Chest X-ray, AP view. Patient: 66 years old, sex M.
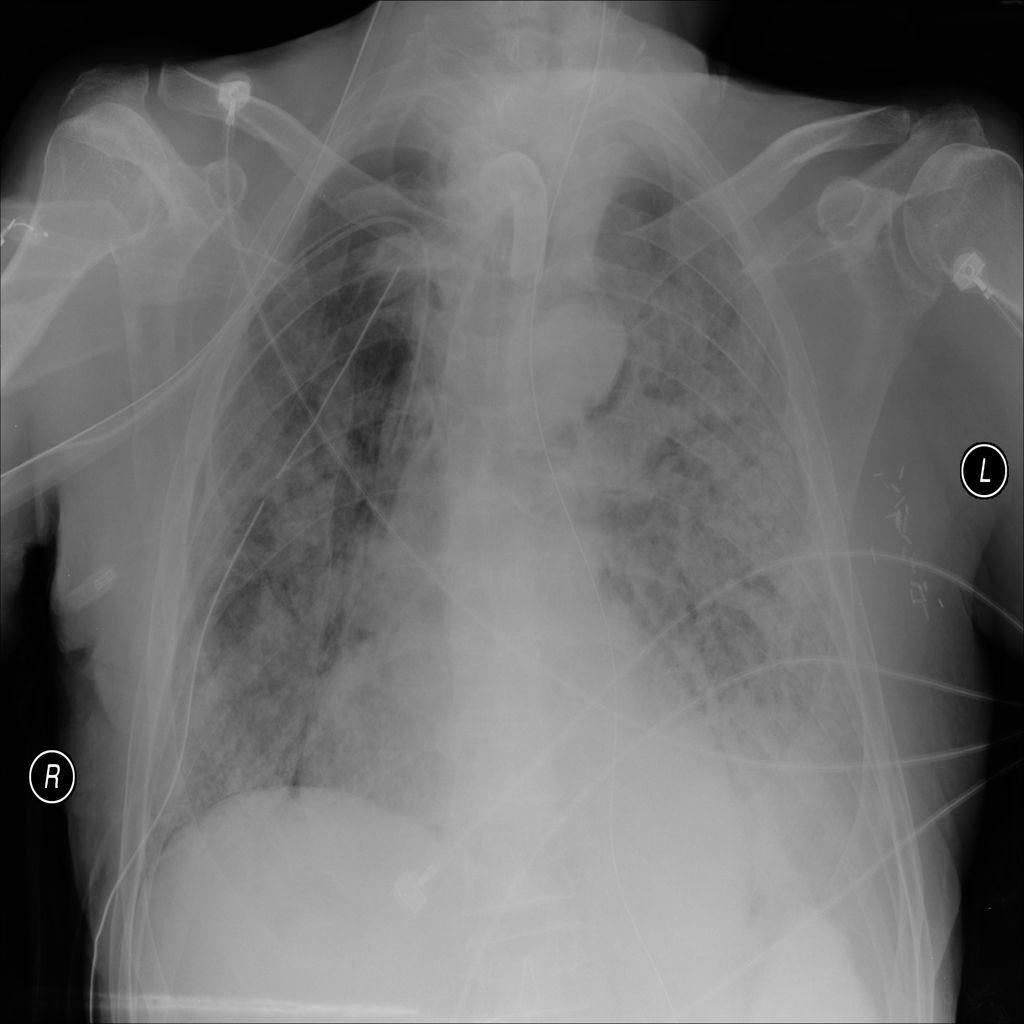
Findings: Consolidation, Effusion, Infiltration, Pneumothorax